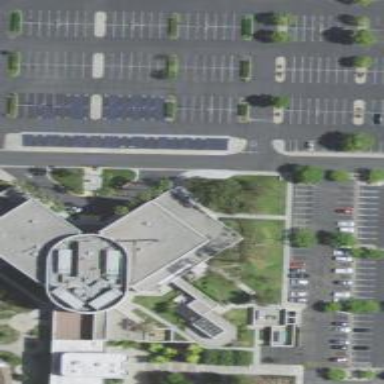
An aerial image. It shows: Parking area.